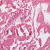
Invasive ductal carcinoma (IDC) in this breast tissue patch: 0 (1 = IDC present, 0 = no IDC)